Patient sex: M
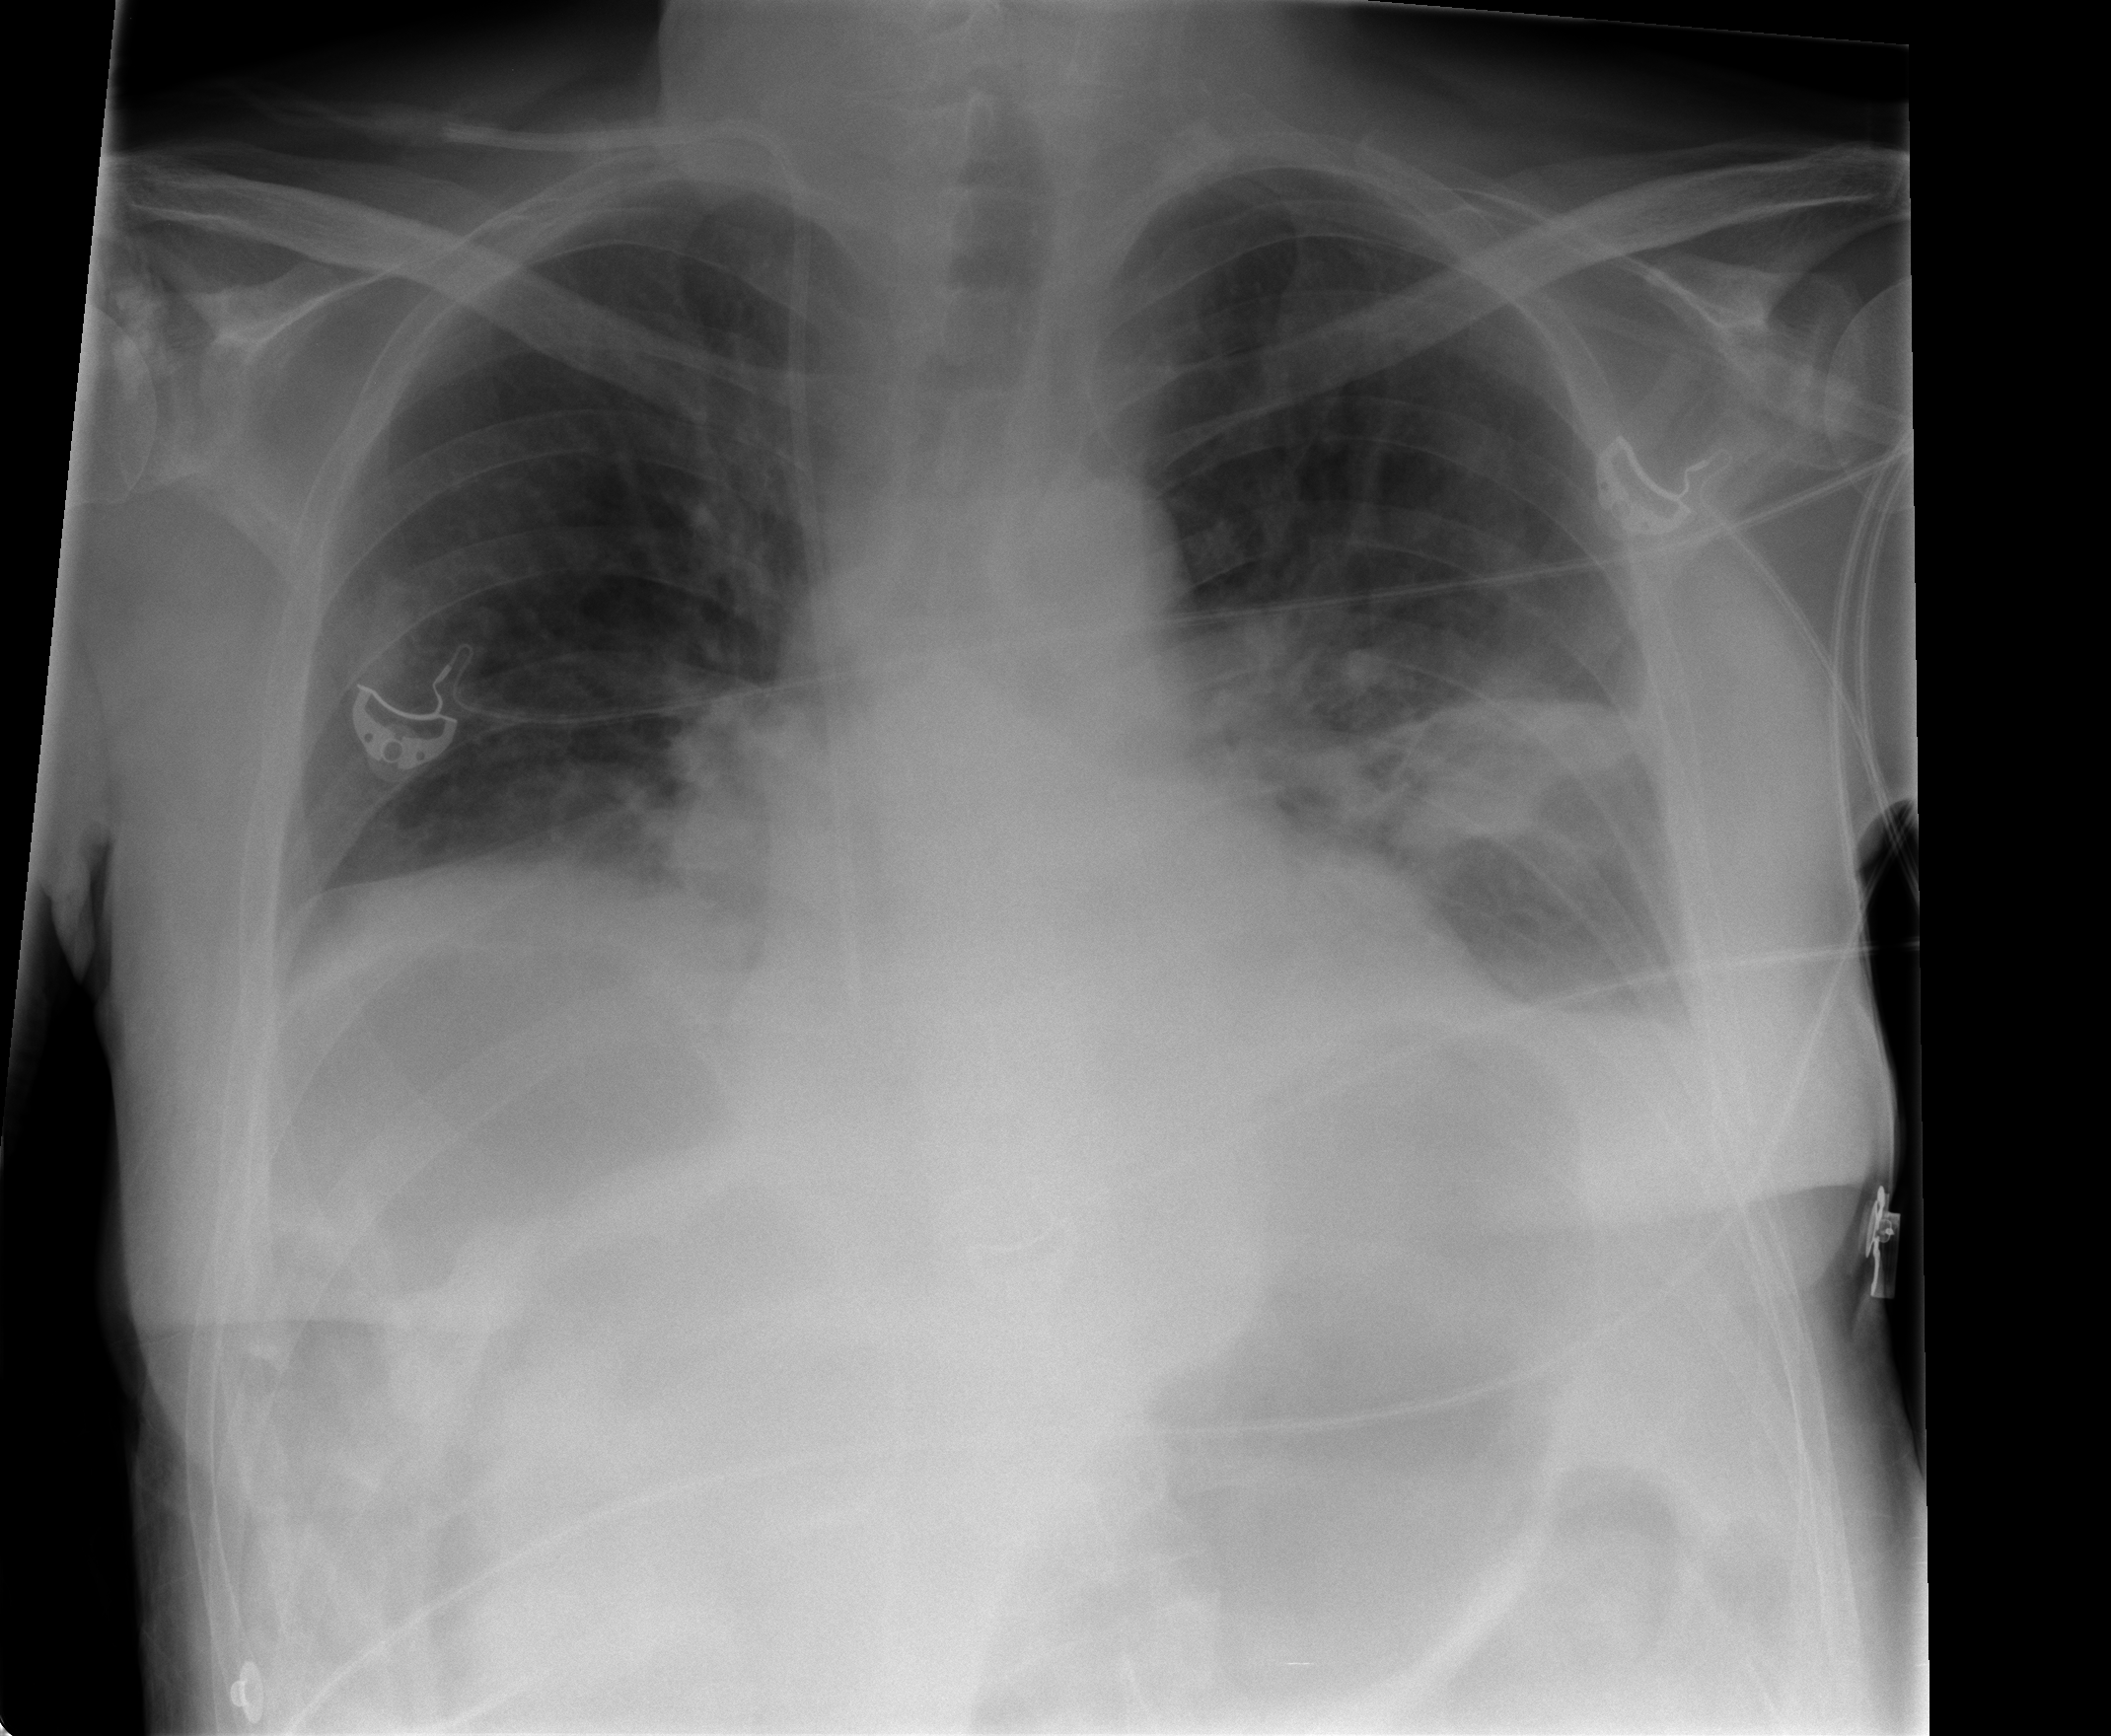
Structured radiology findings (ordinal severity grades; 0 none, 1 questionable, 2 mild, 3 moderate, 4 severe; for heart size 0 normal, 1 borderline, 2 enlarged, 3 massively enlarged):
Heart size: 0
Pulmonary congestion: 0
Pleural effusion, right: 1
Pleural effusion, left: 2
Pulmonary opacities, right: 0
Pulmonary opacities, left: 2
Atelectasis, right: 2
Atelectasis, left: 3